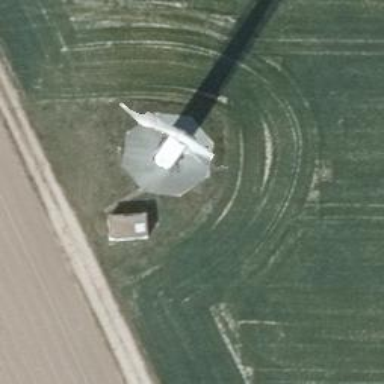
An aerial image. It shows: Wind generator is in the picture.